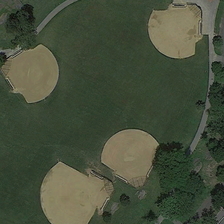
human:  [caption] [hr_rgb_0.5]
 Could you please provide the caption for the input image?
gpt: four baseball fields are near some green trees .

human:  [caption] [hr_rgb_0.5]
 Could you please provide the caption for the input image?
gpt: four baseball fields are near some green trees .

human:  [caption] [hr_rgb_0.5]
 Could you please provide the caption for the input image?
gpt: four baseball fields are near some green trees .

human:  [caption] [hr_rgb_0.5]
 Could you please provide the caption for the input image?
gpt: four baseball fields are near some green trees .

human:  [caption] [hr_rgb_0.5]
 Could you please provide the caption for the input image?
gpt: four baseball fields are near some green trees .